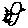
Label: bird